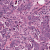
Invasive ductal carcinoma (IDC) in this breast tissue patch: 1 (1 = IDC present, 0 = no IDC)